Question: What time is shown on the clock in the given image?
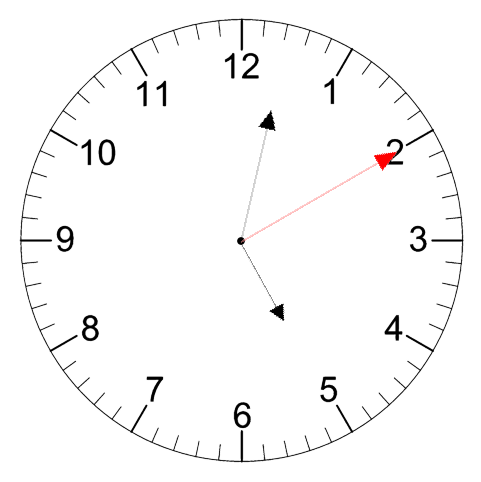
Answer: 05:02:10